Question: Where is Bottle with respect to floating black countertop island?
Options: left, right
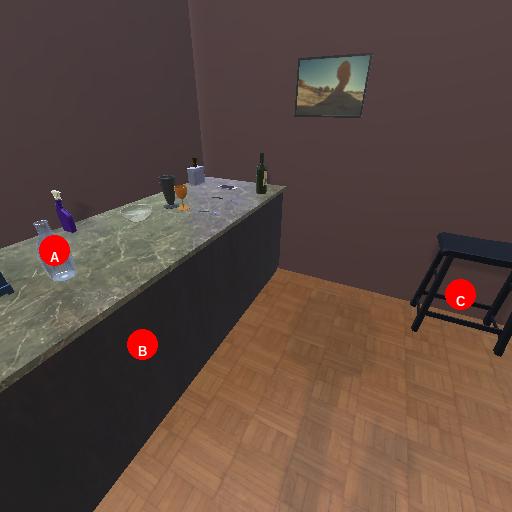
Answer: left